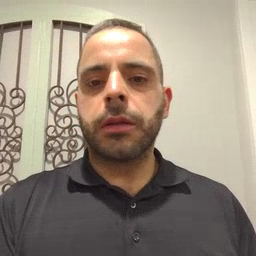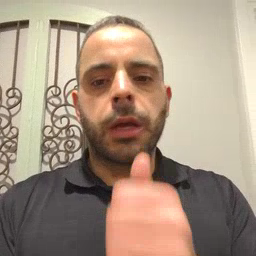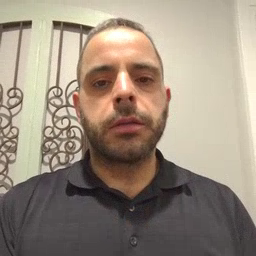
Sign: not